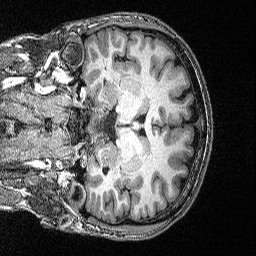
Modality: T1w
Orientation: coronal
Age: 25
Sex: male
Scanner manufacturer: siemens
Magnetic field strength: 3 T
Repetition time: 2.53 s
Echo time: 0.00342 s